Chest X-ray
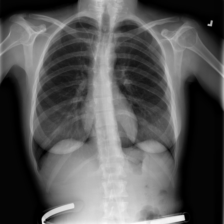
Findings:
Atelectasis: negative
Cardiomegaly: negative
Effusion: negative
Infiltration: negative
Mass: negative
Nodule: negative
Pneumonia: negative
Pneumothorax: negative
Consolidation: negative
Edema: negative
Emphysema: negative
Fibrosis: negative
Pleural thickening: negative
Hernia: negative